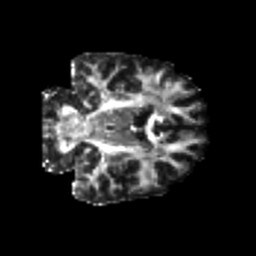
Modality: FA
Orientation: coronal
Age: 23
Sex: male
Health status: healthy
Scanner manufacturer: philips
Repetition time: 7.39 s
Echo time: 0.08599 s